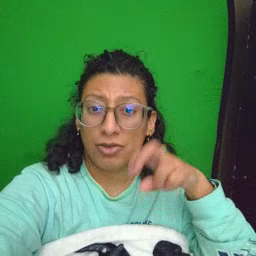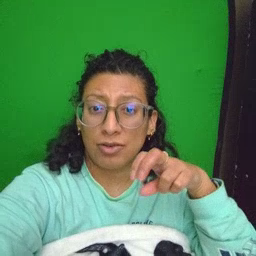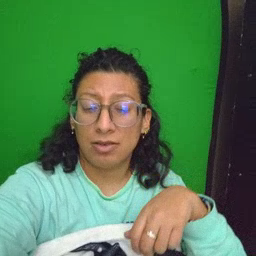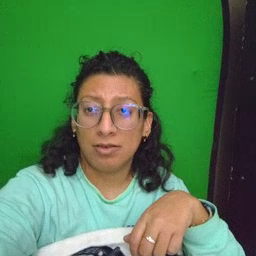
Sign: chair